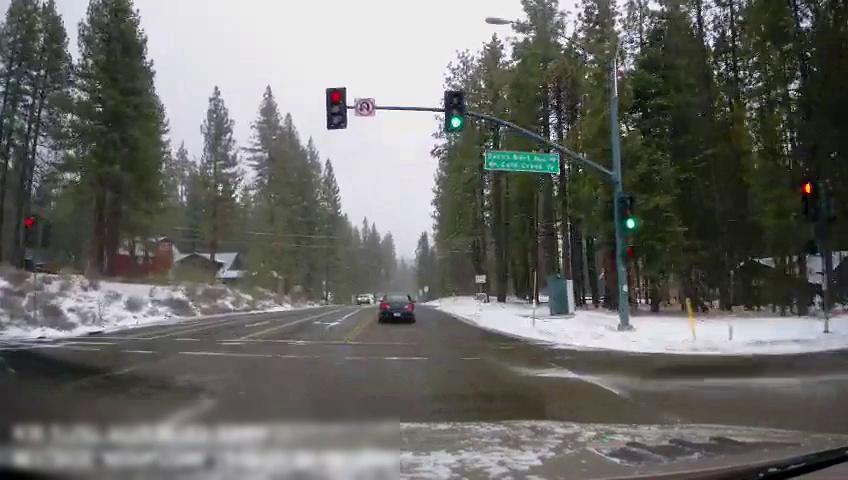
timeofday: Day
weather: Snowy
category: Drivable Space
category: Vehicles | SUV
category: Vehicles | Car
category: Lanes | Opposite Lane
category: Lanes | Opposite Lane
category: Lanes | Opposite Lane
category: Lanes | Opposite Lane
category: Traffic | Lights
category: Traffic | Signs
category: Traffic | Lights
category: Traffic | Lights
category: Traffic | Lights
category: Traffic | Signs
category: Traffic | Signs
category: Traffic | Lights
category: Traffic | Lights